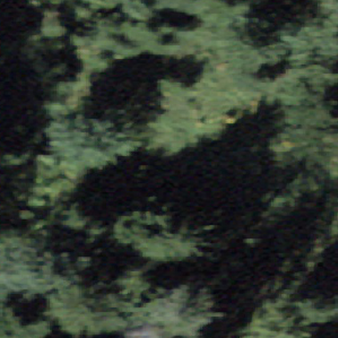
Label: other